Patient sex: F
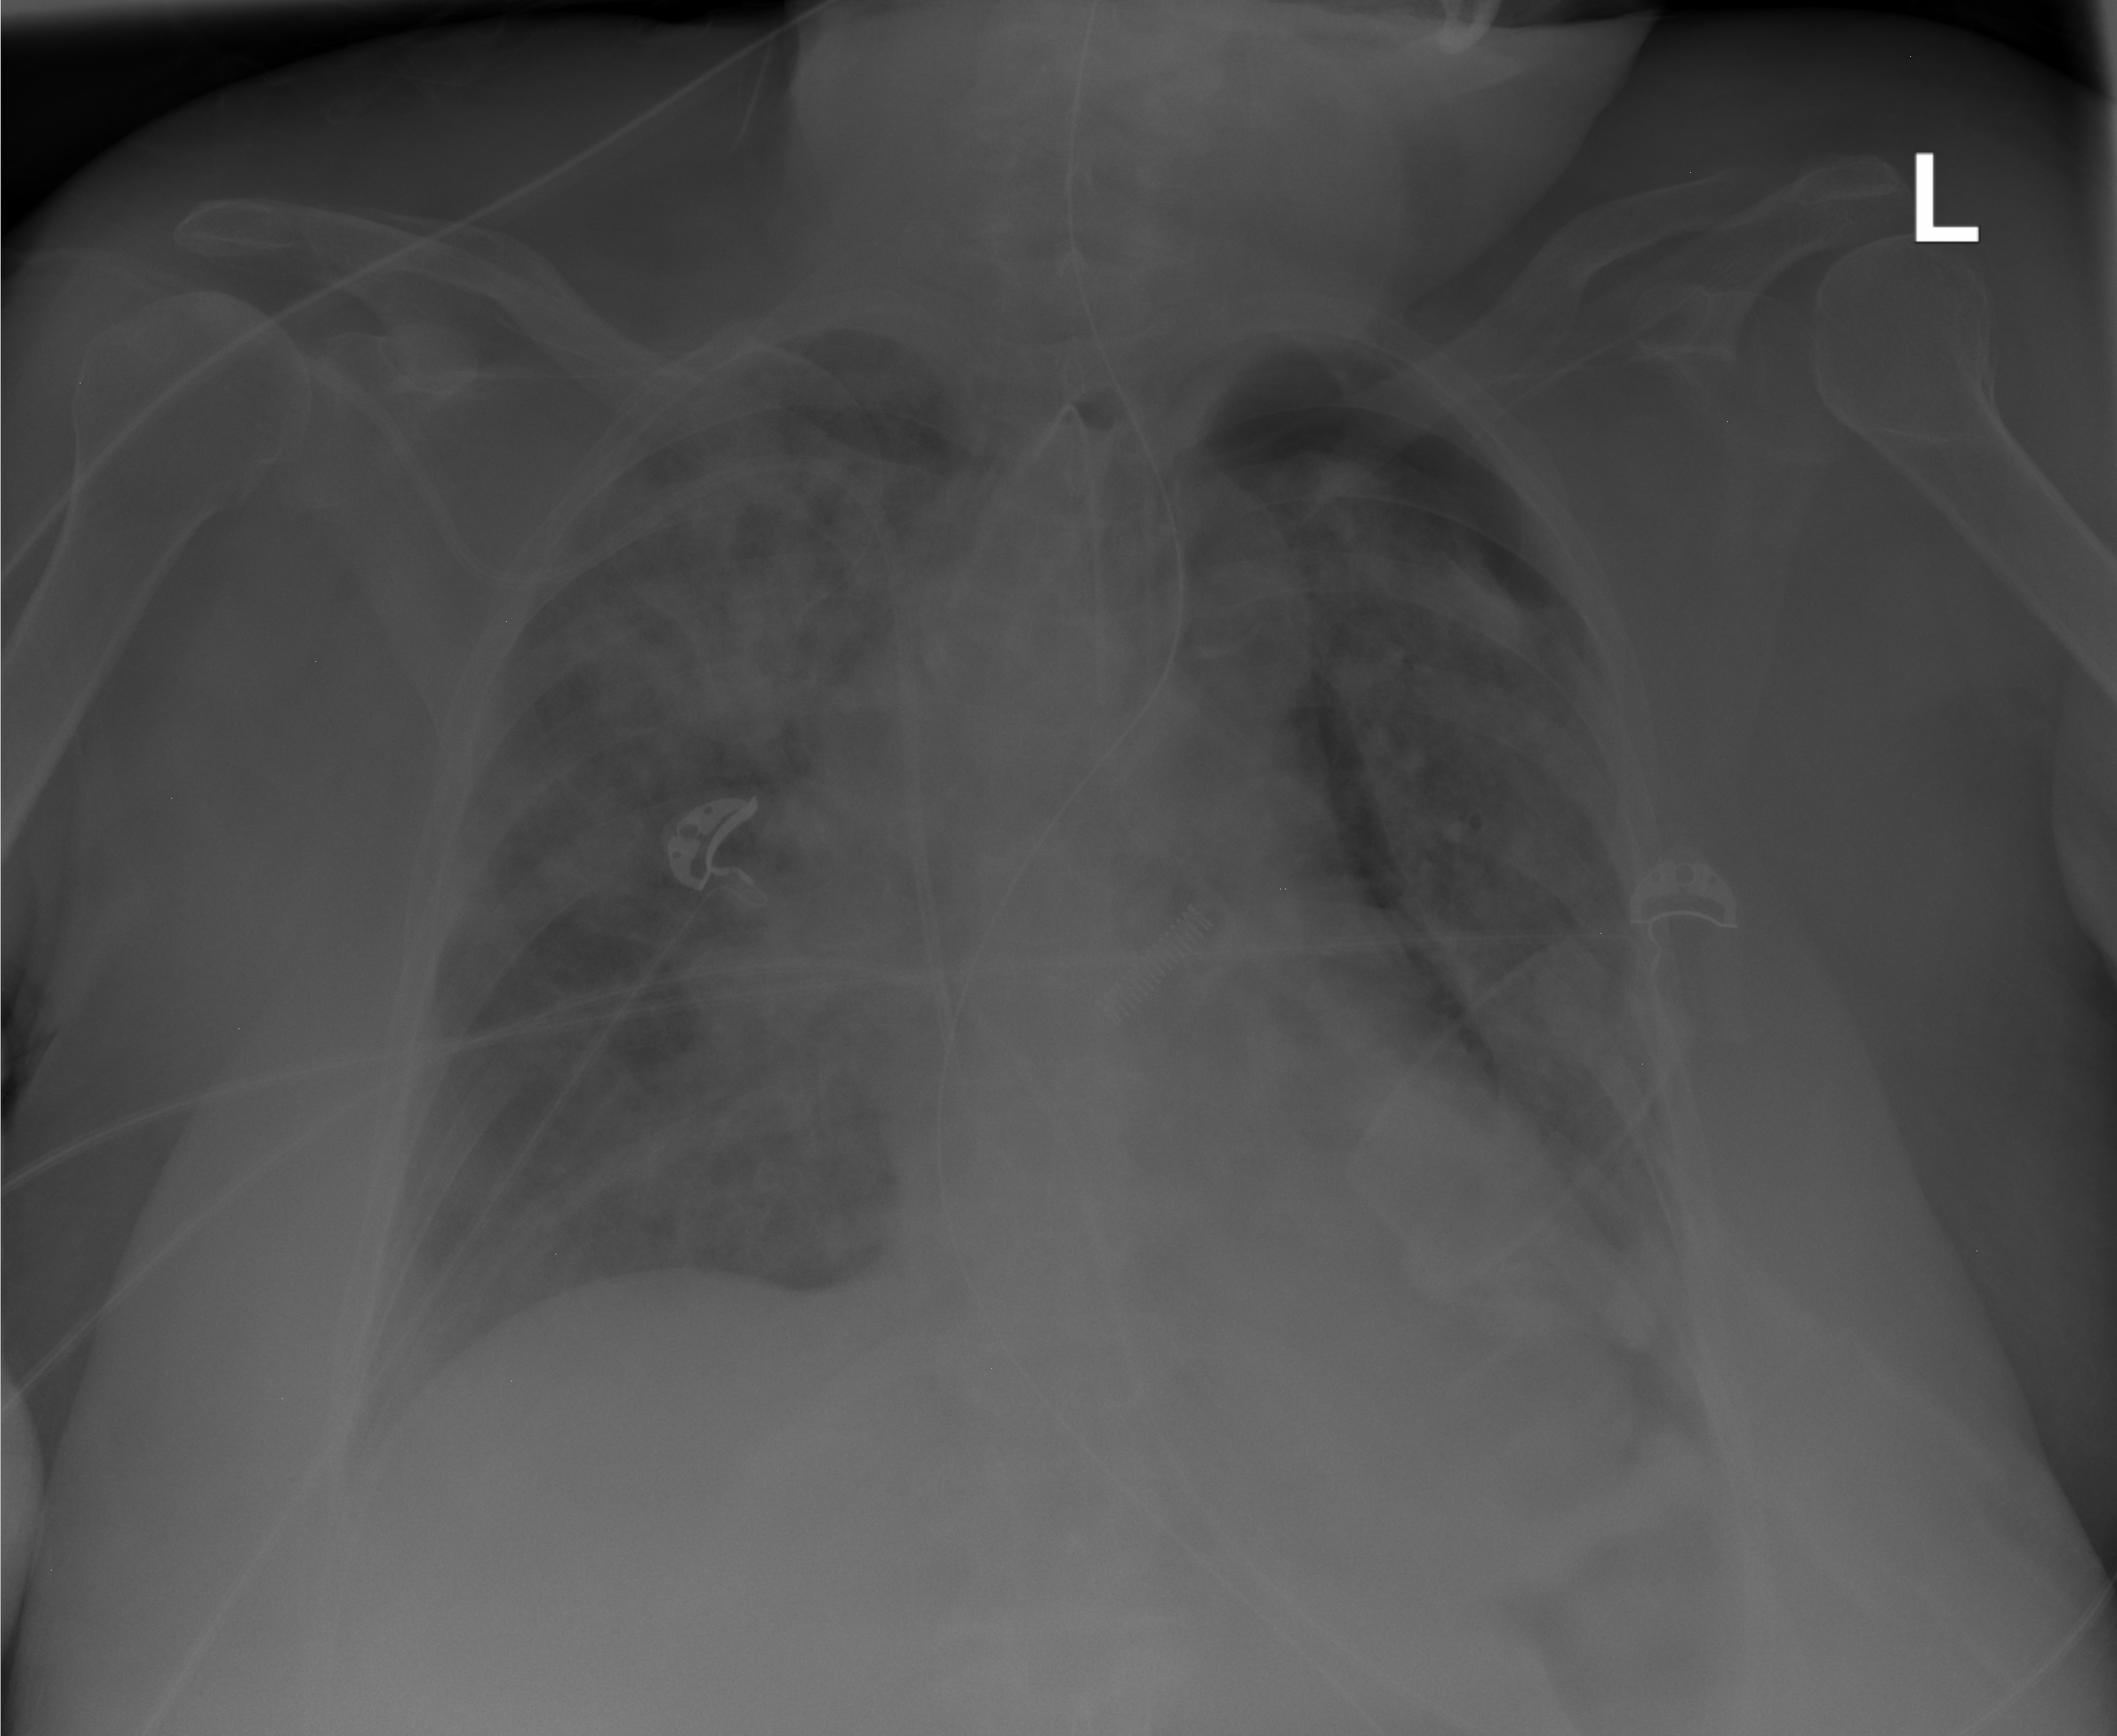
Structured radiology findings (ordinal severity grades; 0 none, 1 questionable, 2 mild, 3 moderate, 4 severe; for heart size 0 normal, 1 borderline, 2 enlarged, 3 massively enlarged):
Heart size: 2
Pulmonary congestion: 2
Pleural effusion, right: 0
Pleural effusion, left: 0
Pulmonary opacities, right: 2
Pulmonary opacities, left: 0
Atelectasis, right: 0
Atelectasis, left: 3